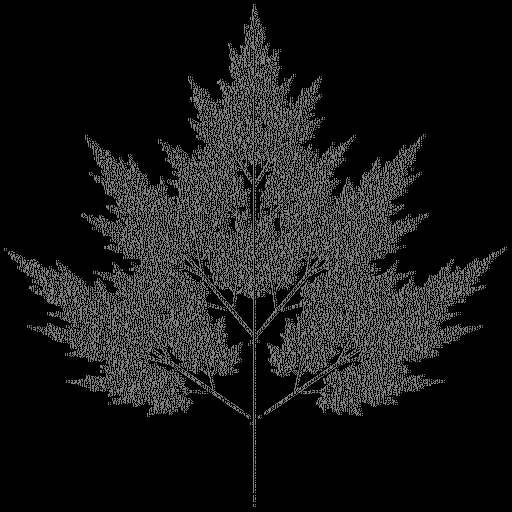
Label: tree